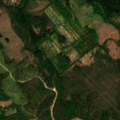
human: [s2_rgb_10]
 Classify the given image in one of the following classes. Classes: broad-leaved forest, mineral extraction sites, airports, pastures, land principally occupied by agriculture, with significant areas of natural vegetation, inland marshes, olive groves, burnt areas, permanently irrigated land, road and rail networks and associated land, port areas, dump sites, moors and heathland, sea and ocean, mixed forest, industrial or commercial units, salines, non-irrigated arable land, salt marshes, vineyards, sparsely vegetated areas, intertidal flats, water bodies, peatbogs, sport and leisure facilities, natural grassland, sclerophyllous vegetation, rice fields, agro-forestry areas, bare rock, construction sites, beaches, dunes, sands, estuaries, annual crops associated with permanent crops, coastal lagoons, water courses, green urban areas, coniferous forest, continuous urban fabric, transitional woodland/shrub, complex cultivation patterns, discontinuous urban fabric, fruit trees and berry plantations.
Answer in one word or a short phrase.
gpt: coniferous forest, mixed forest, transitional woodland/shrub